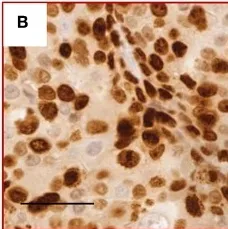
Images of Ki-67 staining indicating active cell division.
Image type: pathology (immunostaining)